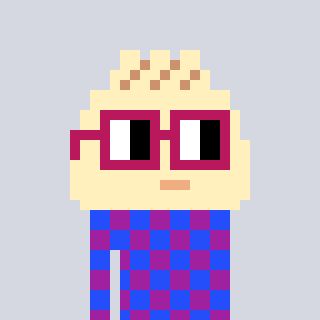
a pixel art character with square dark red glasses, a porkbao-shaped head and a magenta-colored body on a cool background